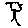
Label: tree